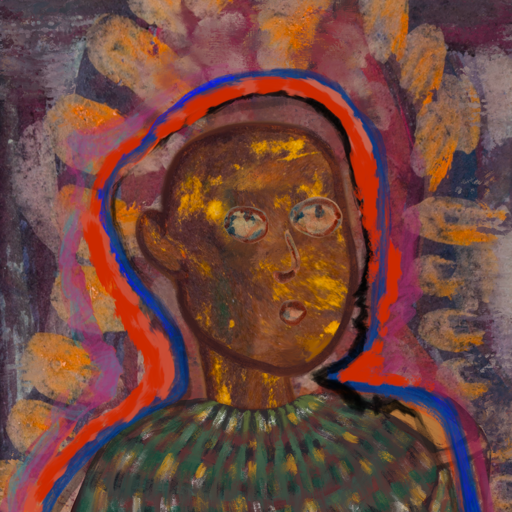
Background: Doll, Head And Neck Side: Comrade, Face Side: Orphan, Bust: After_Raid, Hair Side: Experience, Head Accessory: Blank, Second Necklace: Blank, Necklace: Blank, Baby: Blank